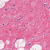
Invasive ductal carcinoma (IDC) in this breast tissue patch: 0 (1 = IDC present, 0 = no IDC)